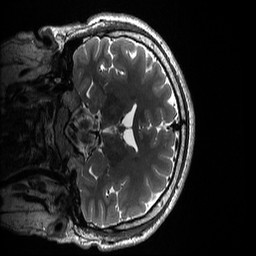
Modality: T2w
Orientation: coronal
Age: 23
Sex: male